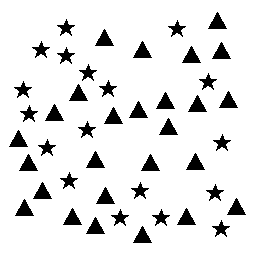
Squares: 0
Triangles: 26
Stars: 18
Total shapes: 44